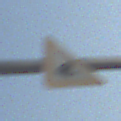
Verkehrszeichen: AmphibienwanderungLinks
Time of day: SunriseSunset
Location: Outdoor (Urban)
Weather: Clear
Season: NotSpecified
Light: Natural